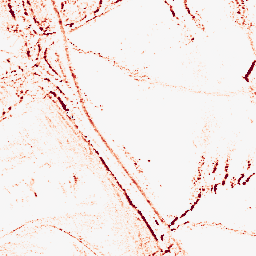
Category: morphological
Decomposition family: morphological_rect
Decomposition parameters: operation: opening
width: 5
height: 3
Upsampling method: regularized
Upsampling parameters: scale: 2
lambda_reg: 0.001
Upsampling scale: 2